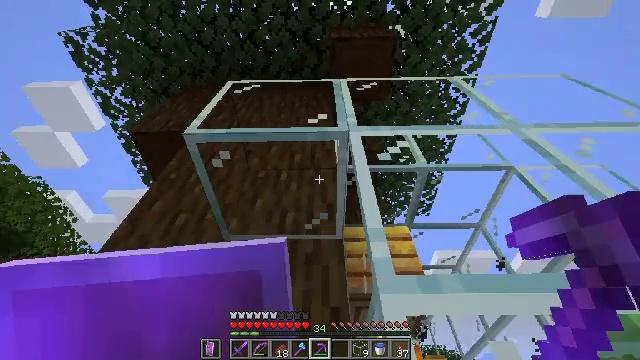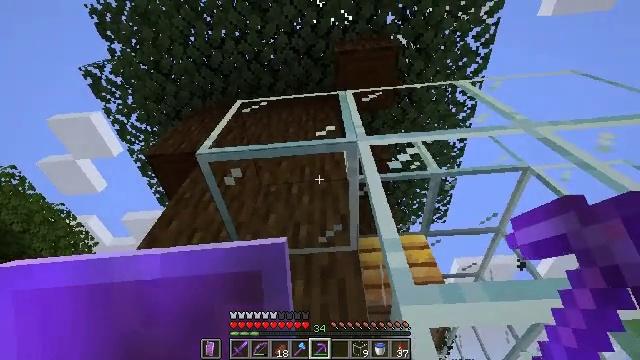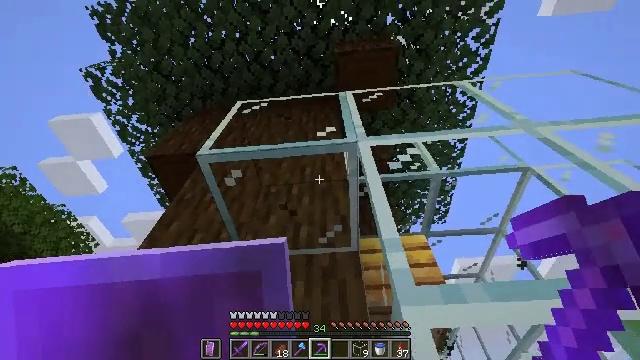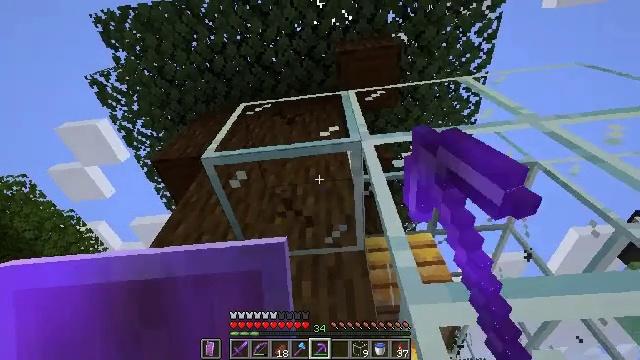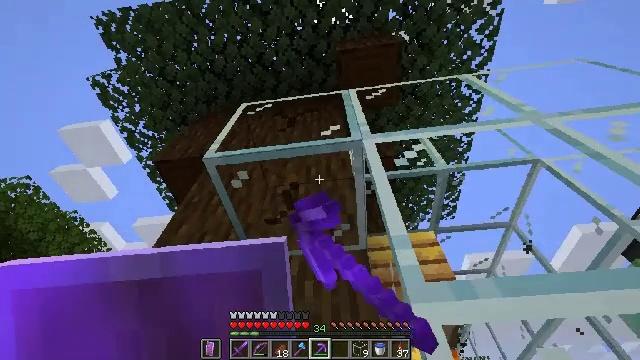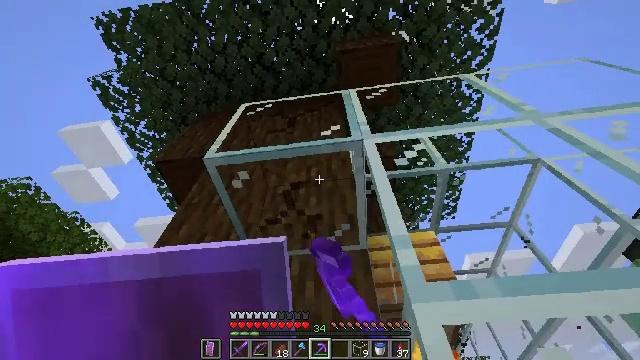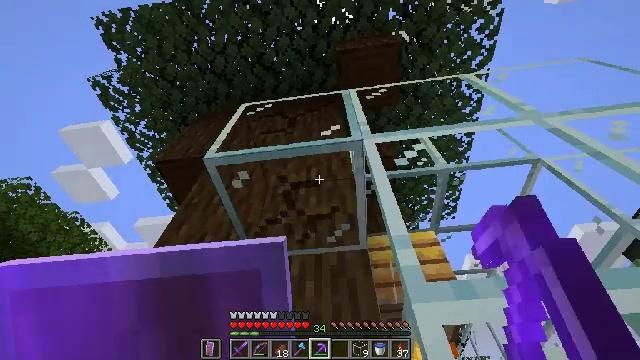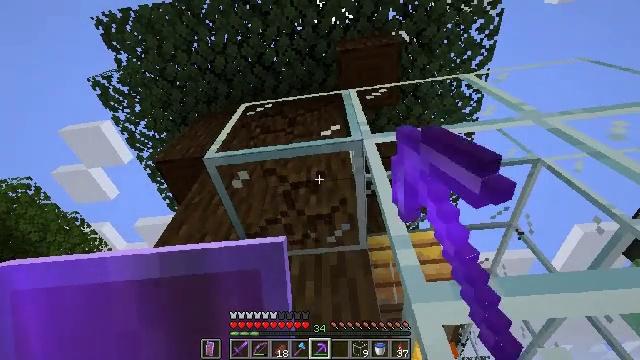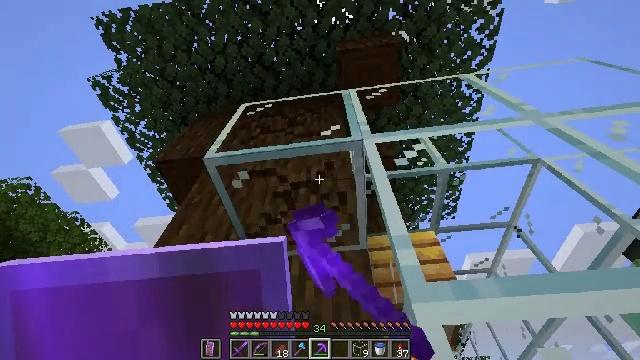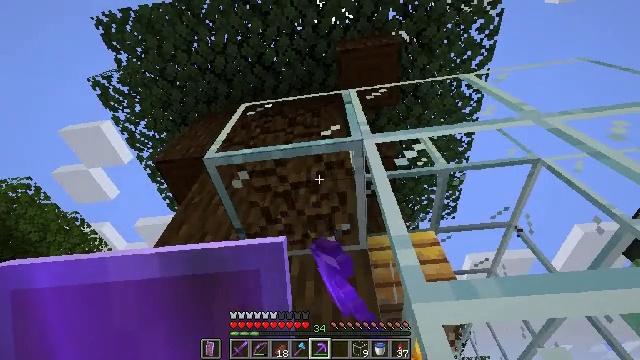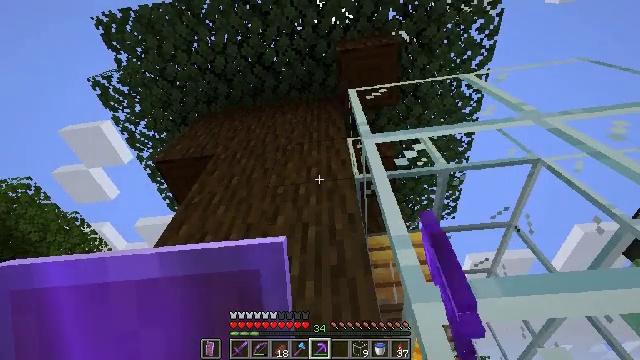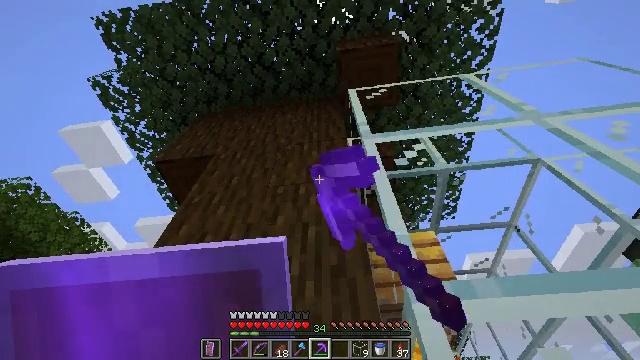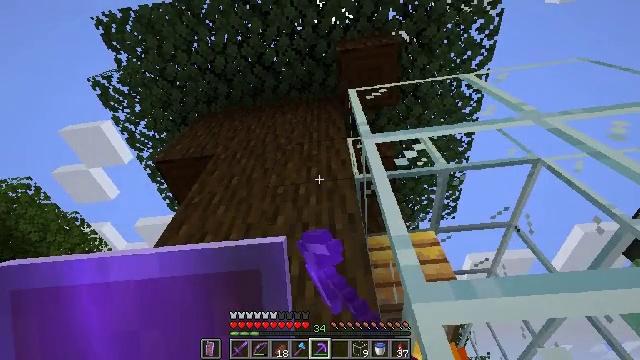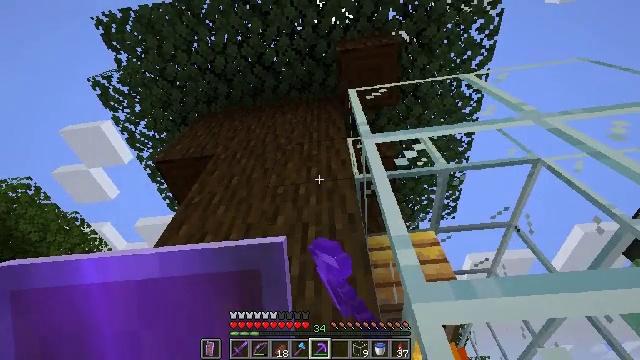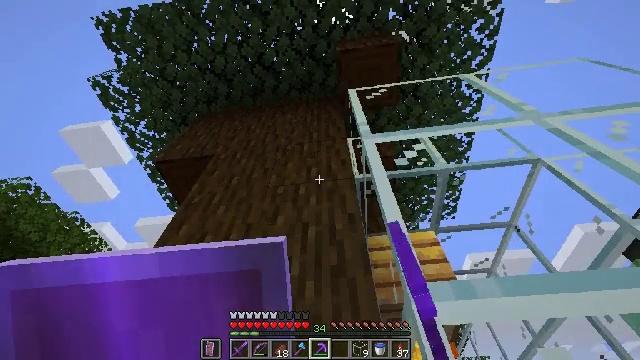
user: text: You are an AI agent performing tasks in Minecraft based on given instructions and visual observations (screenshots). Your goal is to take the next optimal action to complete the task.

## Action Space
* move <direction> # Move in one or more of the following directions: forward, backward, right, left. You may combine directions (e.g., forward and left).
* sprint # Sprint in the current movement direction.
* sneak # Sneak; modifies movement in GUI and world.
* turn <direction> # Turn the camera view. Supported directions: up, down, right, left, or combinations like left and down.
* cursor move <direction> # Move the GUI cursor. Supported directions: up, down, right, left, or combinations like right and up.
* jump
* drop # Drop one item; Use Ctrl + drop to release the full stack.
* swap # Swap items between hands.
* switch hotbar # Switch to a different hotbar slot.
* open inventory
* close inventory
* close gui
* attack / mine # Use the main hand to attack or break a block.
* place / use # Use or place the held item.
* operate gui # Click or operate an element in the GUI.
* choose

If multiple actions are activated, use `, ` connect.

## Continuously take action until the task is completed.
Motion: motion action
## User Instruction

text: Shatter the glass to collect it.
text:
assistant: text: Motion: turn left and up
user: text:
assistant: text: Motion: attack / mine
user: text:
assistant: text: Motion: turn left, attack / mine
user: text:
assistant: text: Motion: attack / mine
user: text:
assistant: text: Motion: attack / mine
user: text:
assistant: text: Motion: attack / mine
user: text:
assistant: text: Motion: attack / mine
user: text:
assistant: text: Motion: attack / mine
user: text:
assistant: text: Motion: attack / mine
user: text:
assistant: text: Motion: attack / mine
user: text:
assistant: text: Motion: attack / mine
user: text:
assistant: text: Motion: attack / mine
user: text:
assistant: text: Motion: attack / mine
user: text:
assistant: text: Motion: attack / mine
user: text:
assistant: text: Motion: attack / mine